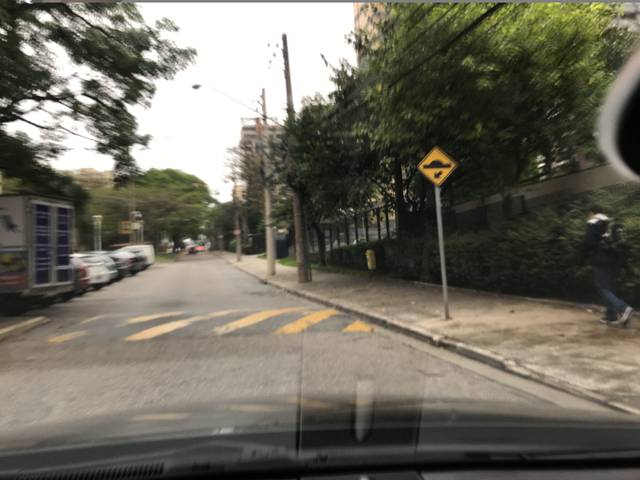
Region: Brazil
Coordinates: -23.493, -46.847